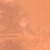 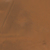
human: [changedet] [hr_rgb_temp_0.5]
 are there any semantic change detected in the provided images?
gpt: A road has been created on the left.